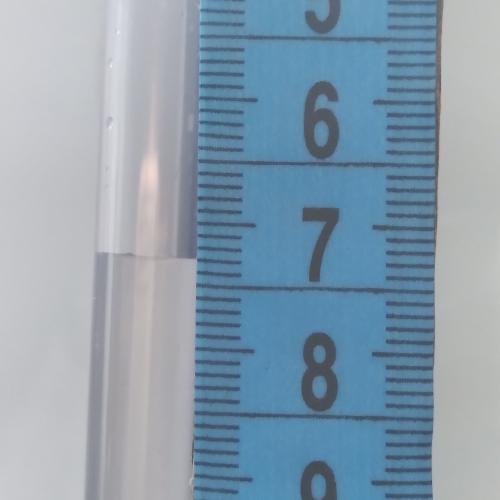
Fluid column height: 7.3 cm